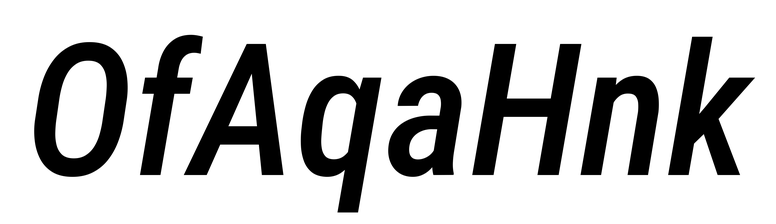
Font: Roboto-Italic_Condensed_Medium_Italic